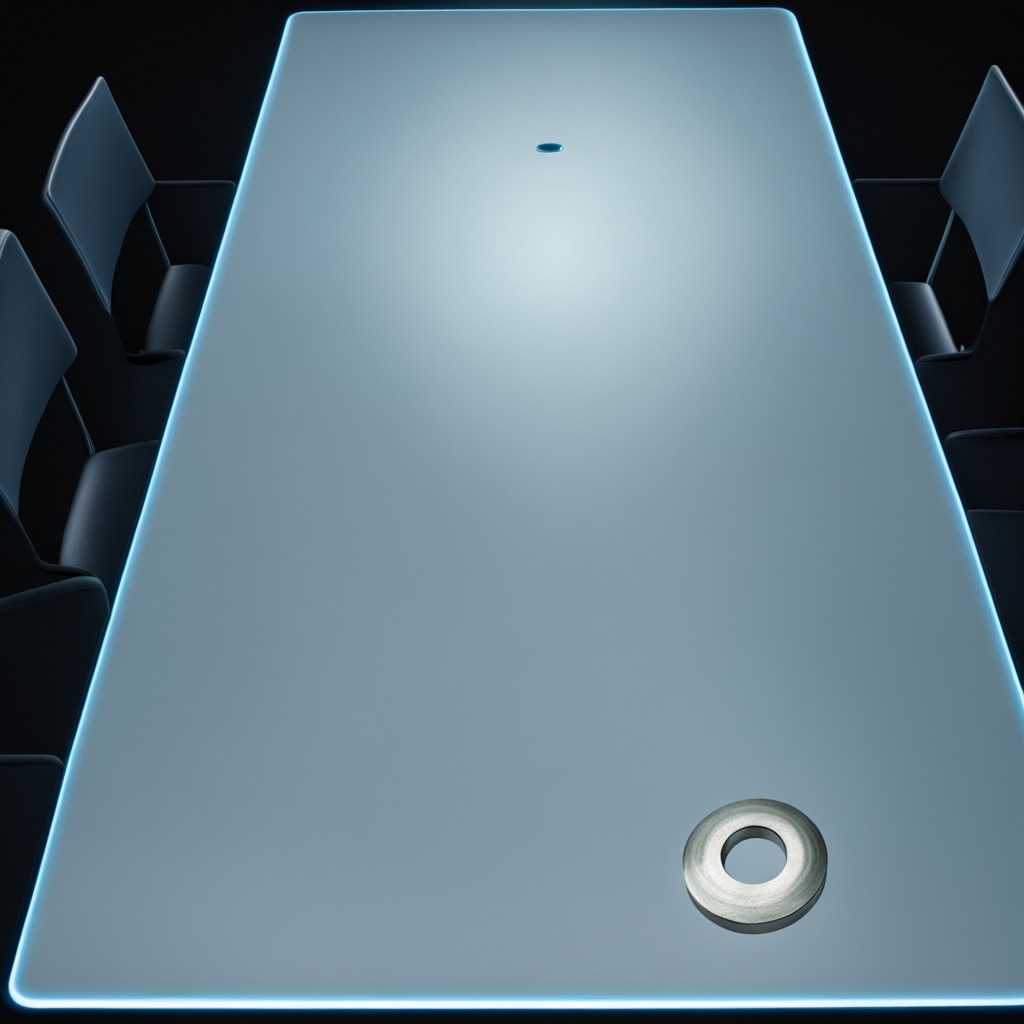
A flat metal washer lying on the clean empty table in a railway signal maintenance room lit by harsh overhead fluorescents